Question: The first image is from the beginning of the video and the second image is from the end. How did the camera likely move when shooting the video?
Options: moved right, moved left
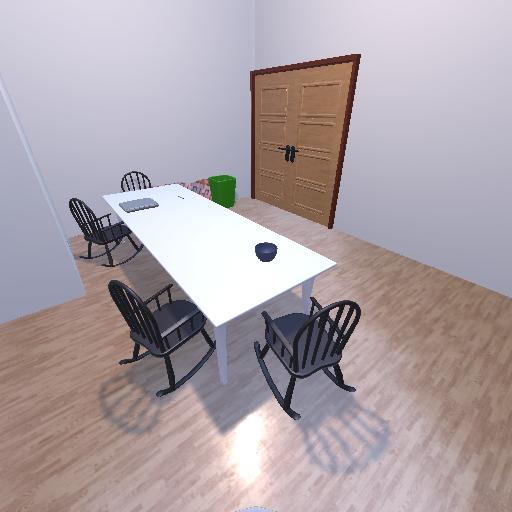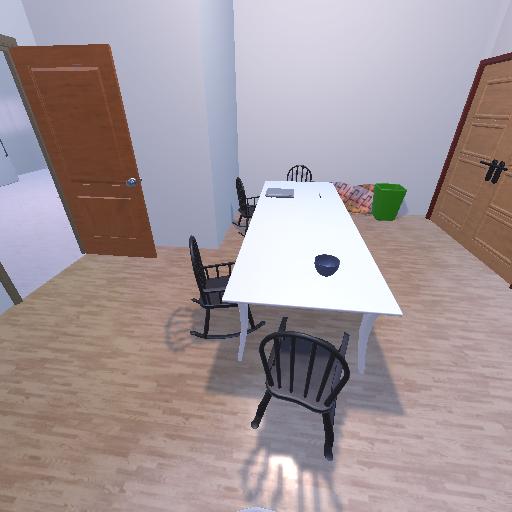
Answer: moved right